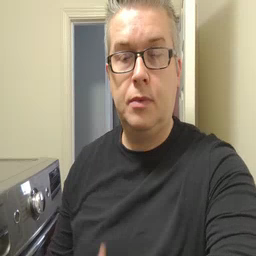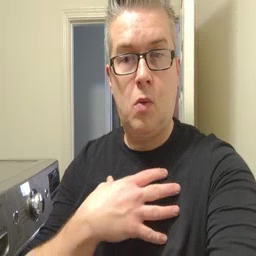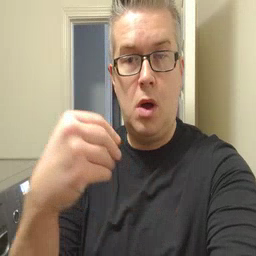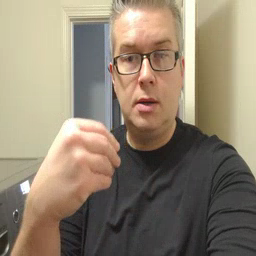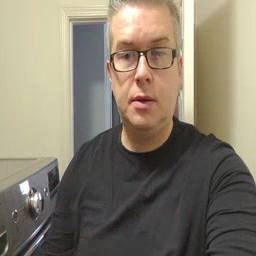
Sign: white